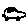
Label: car